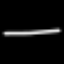
Label: line